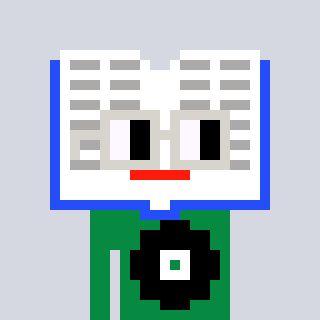
a pixel art character with square light gray glasses, a dictionary-shaped head and a green-colored body on a cool background